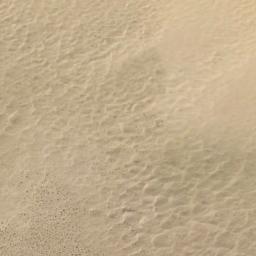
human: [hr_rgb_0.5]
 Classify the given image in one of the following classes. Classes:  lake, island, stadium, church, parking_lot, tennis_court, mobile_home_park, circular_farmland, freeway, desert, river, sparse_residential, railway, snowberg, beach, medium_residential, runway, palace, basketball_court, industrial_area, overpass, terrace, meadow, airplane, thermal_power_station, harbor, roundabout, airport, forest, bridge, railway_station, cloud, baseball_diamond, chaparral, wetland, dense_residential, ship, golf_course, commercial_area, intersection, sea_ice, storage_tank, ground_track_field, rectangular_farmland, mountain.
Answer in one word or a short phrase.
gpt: desert